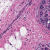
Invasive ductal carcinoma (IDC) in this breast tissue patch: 0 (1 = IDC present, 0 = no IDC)